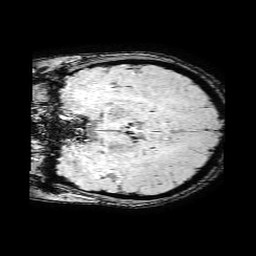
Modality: SWI
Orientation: coronal
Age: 26
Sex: female
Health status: ill
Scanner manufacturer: philips
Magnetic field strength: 3 T
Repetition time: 0.031 s